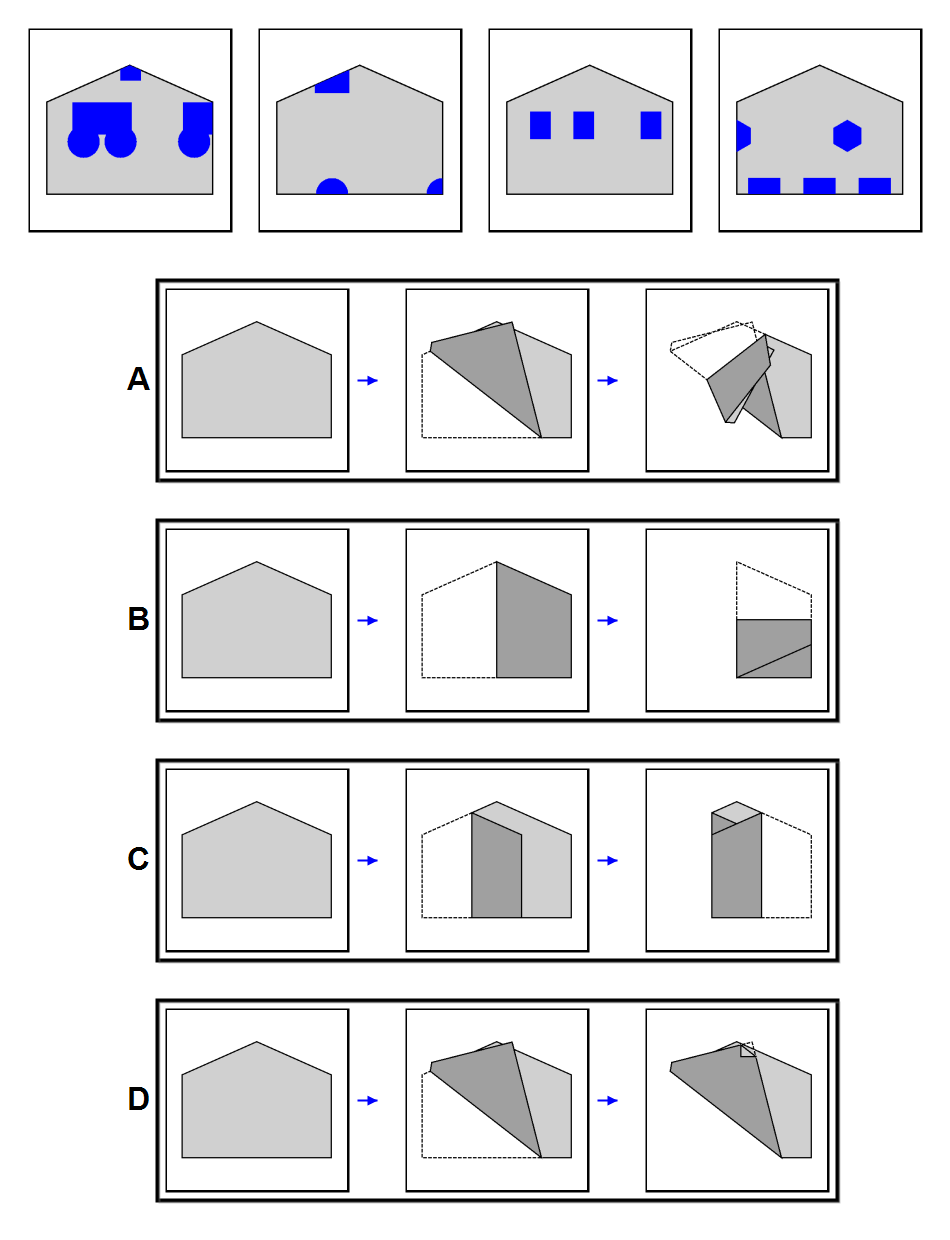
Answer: C